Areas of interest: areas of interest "Medical"
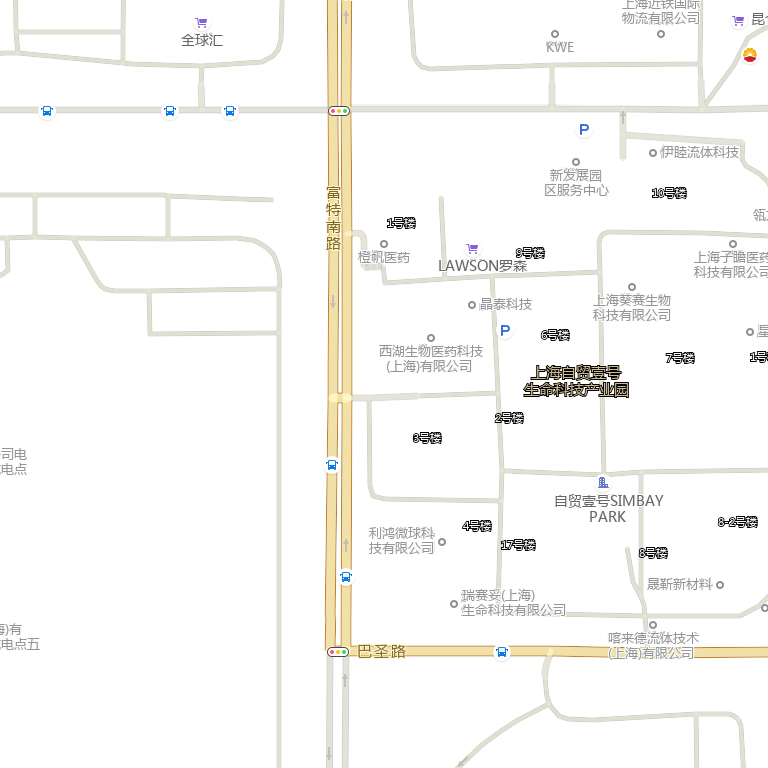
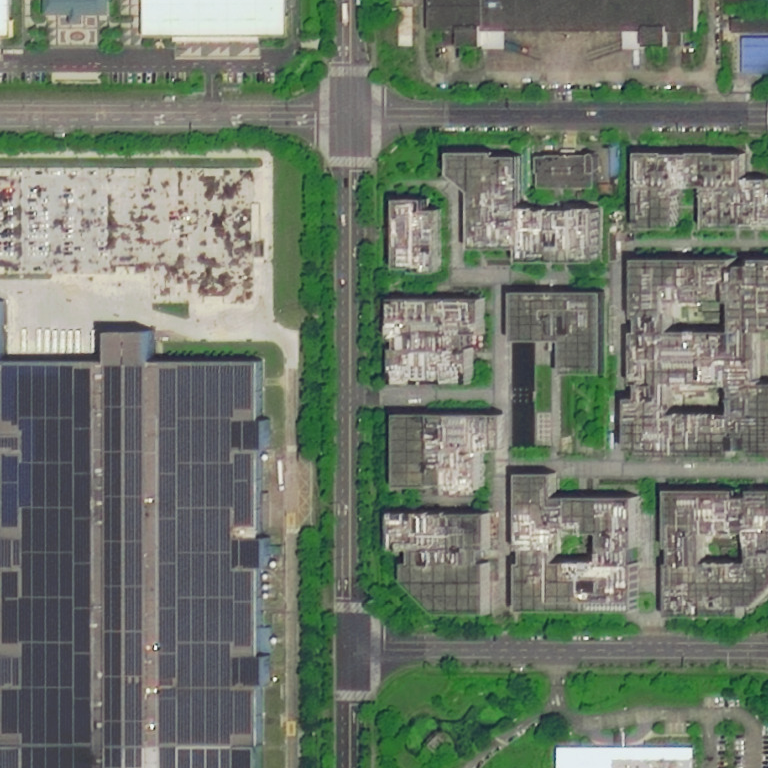